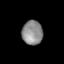
Tissue: skin
Cell type: Epithelial cells
Senescence score: 0.7386
Nuclear area (px): 487
Mean DAPI intensity: 140.474